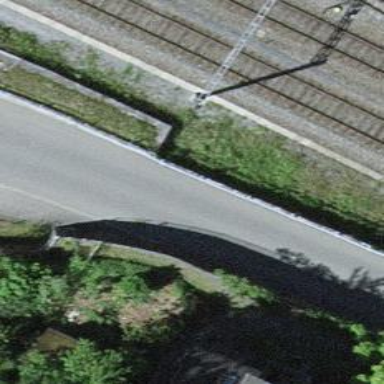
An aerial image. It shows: Retaining wall.